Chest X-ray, PA view. Patient: 56 years old, sex M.
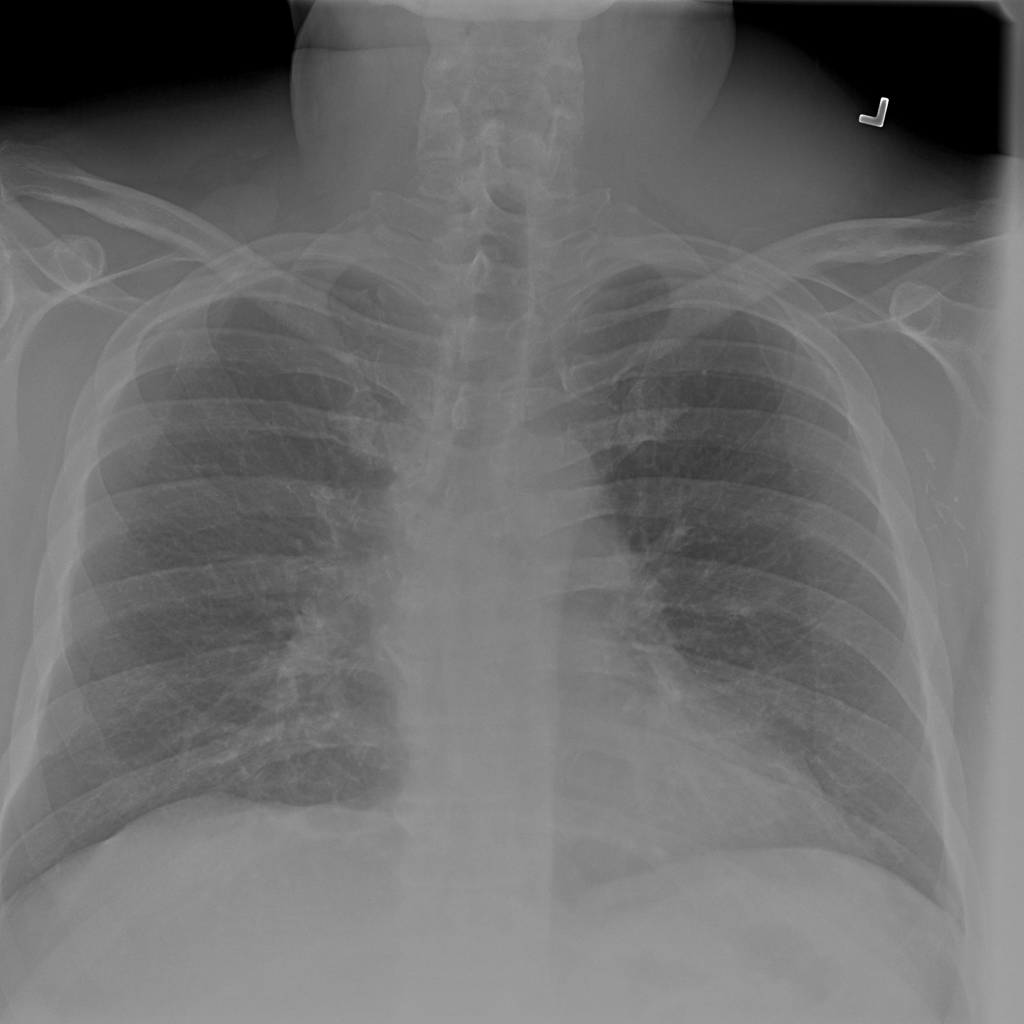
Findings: No Finding